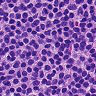
Metastatic tissue present: no